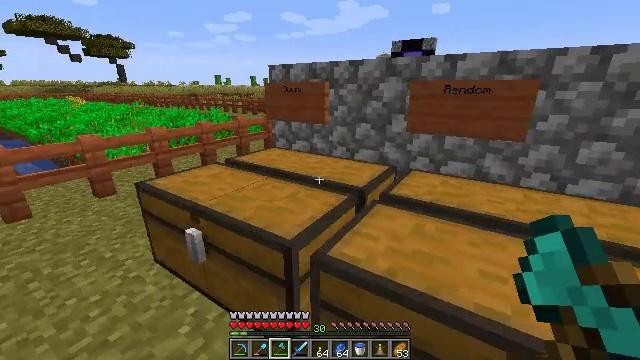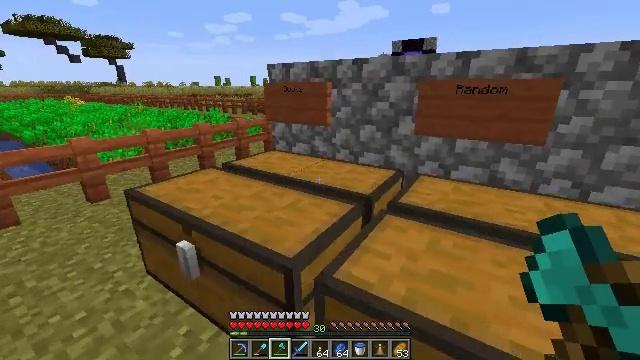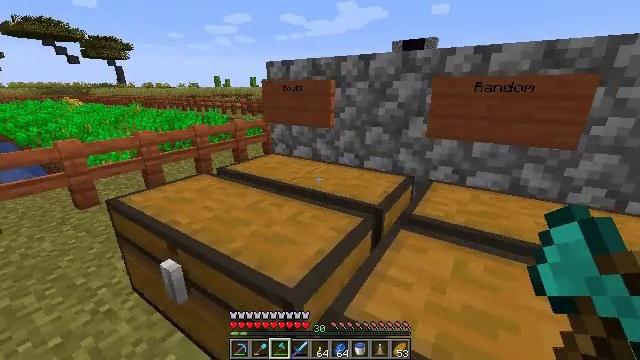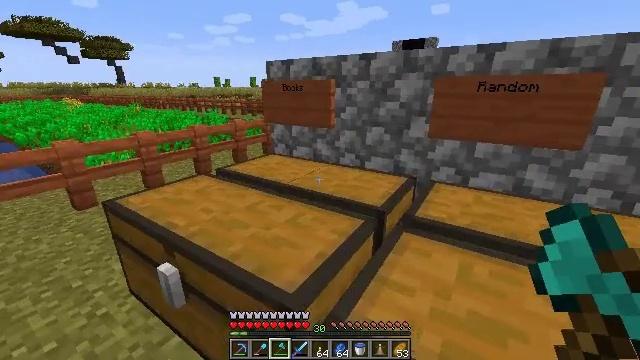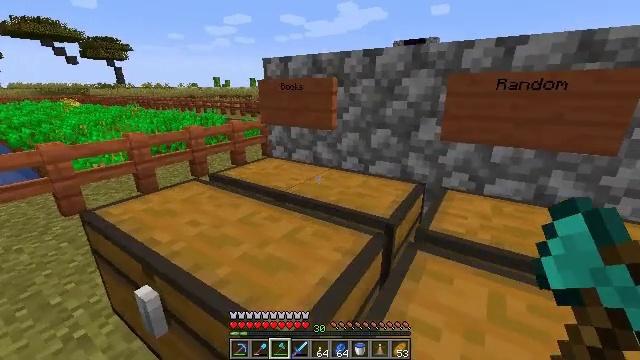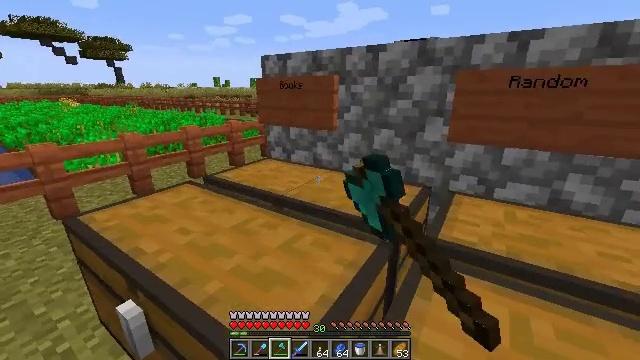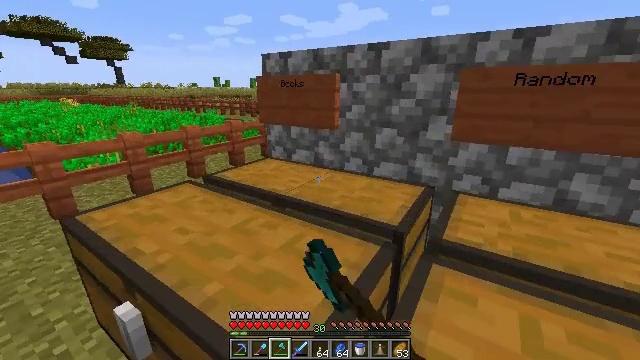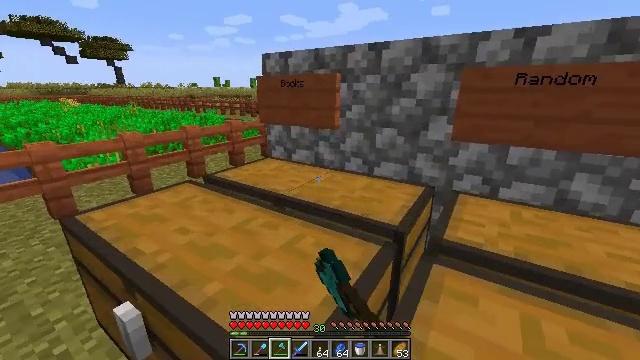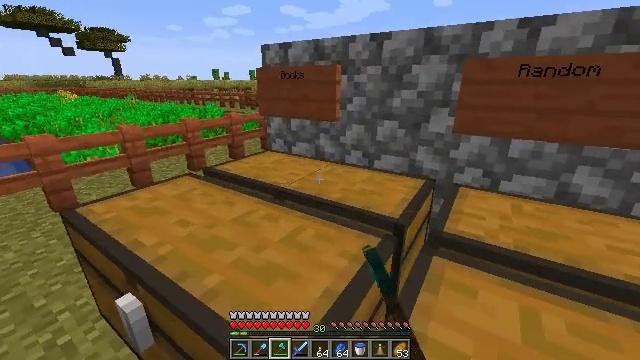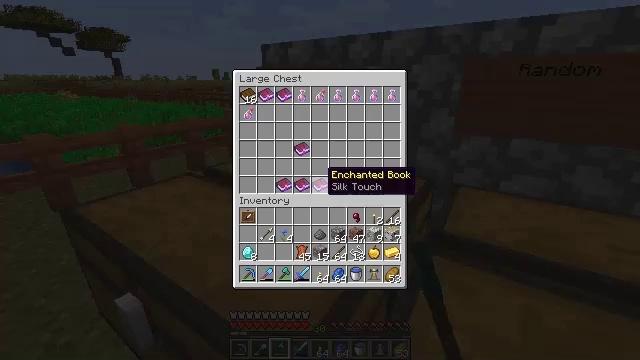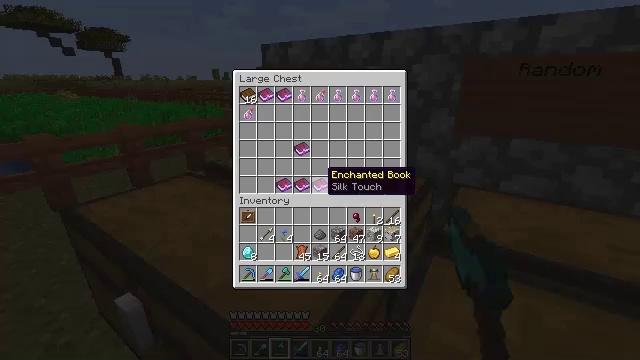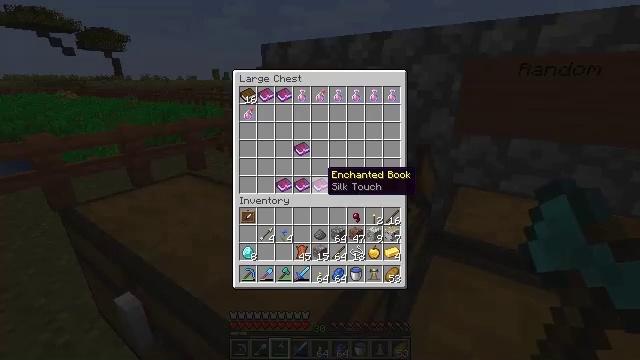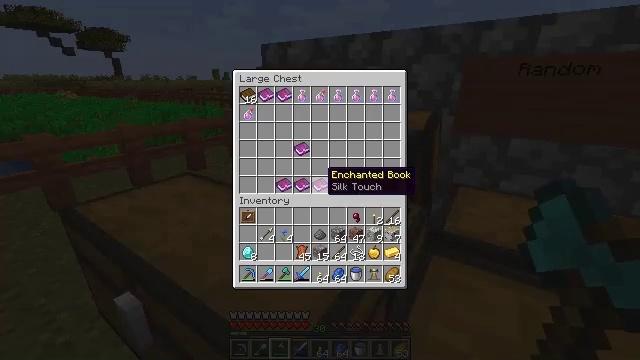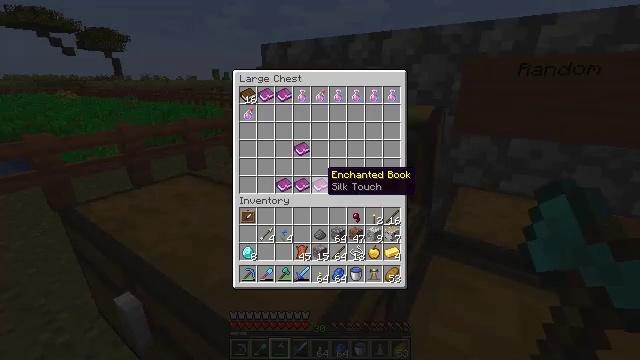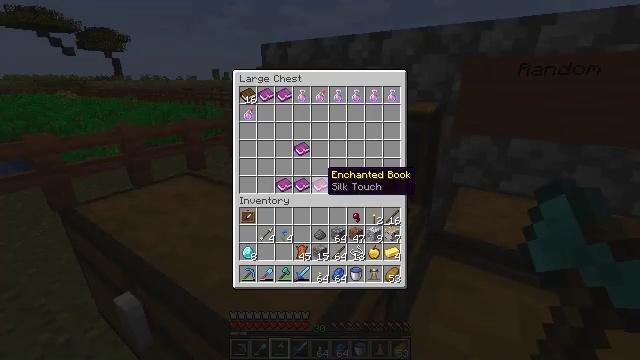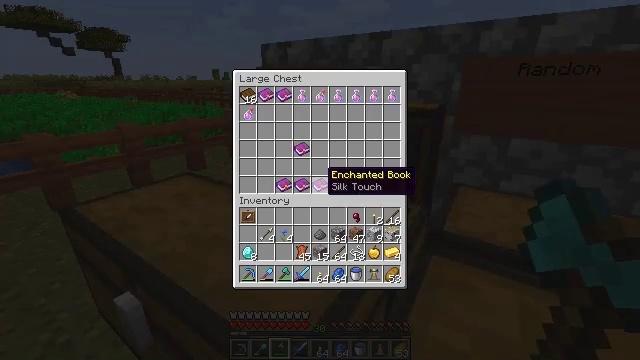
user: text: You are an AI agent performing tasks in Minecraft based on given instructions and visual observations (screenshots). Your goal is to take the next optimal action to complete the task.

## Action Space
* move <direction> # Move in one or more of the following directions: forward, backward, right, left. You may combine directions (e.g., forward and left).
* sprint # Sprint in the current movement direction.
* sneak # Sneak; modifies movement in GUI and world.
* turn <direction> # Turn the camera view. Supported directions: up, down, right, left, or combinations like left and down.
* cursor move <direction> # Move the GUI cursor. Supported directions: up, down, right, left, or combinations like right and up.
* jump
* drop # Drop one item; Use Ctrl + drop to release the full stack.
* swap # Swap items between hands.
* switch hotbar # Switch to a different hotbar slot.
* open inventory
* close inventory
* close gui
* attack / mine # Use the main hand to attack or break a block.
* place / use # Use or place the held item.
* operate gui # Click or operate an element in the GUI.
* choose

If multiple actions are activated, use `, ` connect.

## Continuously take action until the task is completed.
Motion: motion action
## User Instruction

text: Open the crafting table to craft a diamond hoe.
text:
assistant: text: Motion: move forward
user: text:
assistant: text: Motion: move forward
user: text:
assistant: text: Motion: move forward
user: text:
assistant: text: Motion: use / place
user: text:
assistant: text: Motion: use / place
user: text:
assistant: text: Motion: use / place
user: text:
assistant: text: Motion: no_op
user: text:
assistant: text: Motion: turn down
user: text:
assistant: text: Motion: no_op
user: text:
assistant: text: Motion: no_op
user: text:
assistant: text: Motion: no_op
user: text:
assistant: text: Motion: no_op
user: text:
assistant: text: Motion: no_op
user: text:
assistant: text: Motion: no_op
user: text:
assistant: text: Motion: no_op
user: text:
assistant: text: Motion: no_op
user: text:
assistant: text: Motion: no_op
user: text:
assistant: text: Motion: no_op
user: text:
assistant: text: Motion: cursor move left and down
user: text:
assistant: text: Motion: turn left and down
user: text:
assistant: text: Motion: turn left and down
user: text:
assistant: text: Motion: turn left, use / place
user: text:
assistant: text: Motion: use / place
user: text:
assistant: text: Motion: use / place
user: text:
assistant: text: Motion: no_op
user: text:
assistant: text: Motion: no_op
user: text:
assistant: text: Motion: no_op
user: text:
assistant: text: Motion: no_op
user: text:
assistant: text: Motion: no_op
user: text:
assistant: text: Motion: cursor move right and up